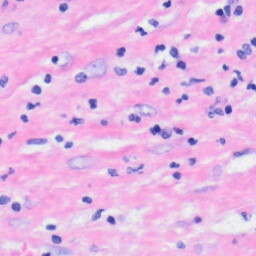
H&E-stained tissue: Liver